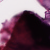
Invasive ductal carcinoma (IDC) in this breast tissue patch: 0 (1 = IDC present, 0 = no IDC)